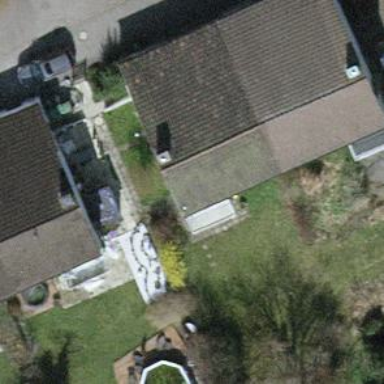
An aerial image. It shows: Semidetached house with tile roof.